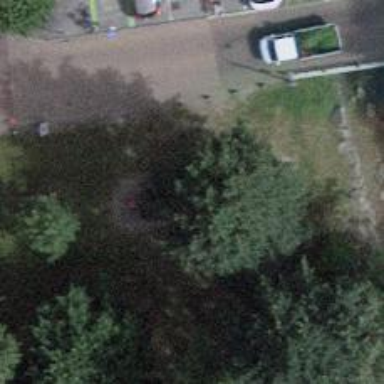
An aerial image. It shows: Red bench.